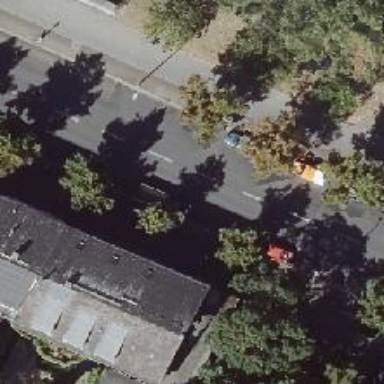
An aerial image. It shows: Secondary road with asphalt surface and lane markings. There is cycle track on both sides and lane for parking on the right side.